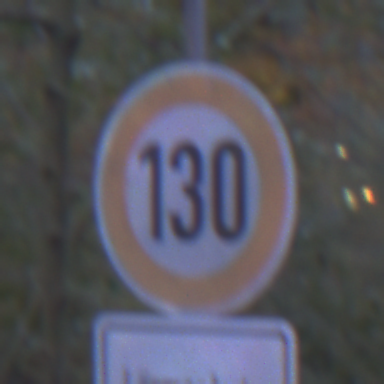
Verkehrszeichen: Geschwindigkeit130
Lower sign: HinweisDurchVerbaleAngabe6
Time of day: Night
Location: Outdoor (Suburban)
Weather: PartlyCloudy
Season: NotSpecified
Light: Artificial